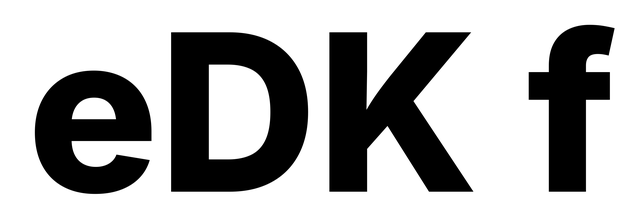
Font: Inter_ExtraBold